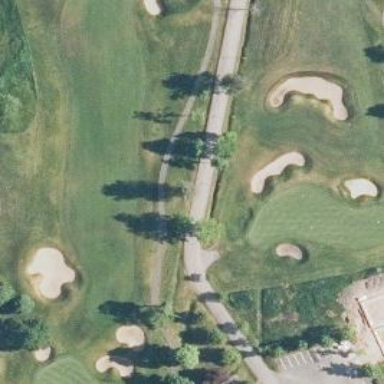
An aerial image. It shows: Path used for both walking and golf.